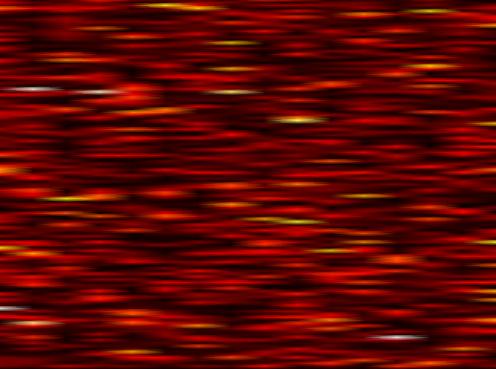
Label: FBMC